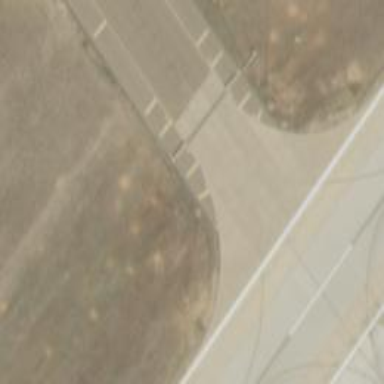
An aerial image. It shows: Image of taxiway at airport.